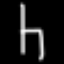
Label: chair